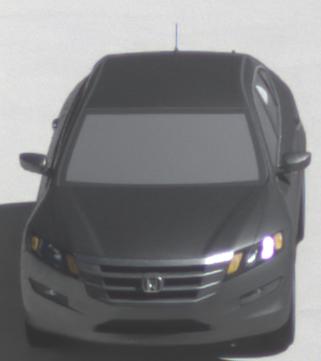
Make: Honda
Model: Crosstour
Detailed model: -
Model produced from: 2009
Model produced until: 2012
Doors: 4
Color: gray
Road condition: dry road
Daytime: midday
Contrast: high contrast